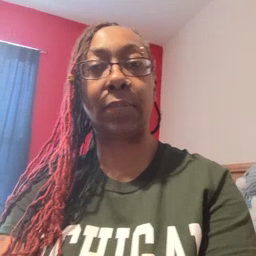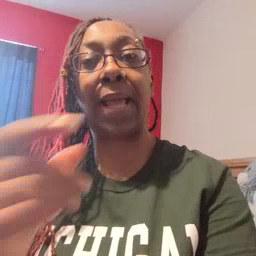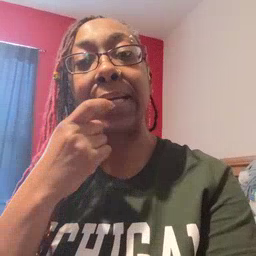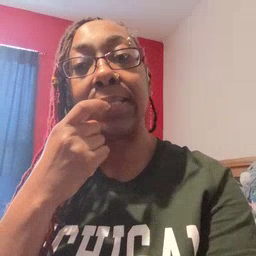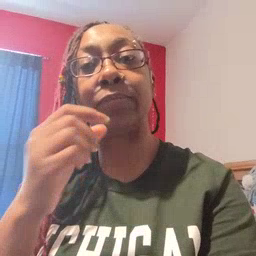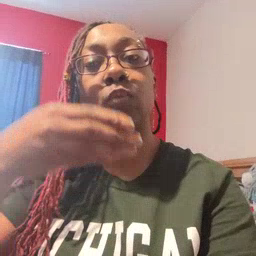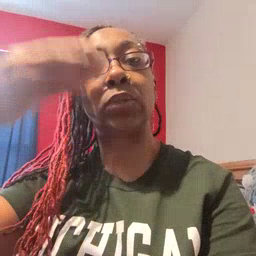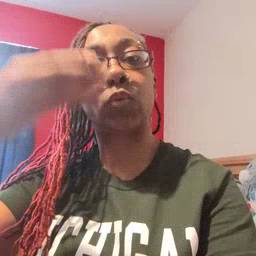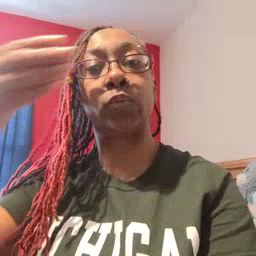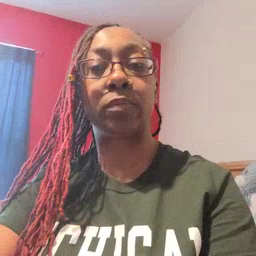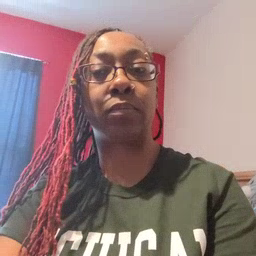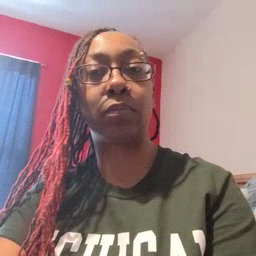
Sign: glasswindow